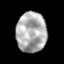
Tissue: lung
Cell type: Others
Senescence score: 0.1636
Nuclear area (px): 1183
Mean DAPI intensity: 173.107